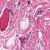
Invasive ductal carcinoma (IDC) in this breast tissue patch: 0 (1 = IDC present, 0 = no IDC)